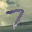
Label: 7